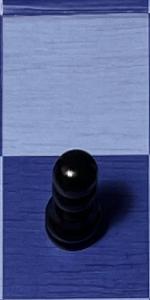
Label: Pawn_Black